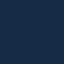
Land use / land cover class: SeaLake